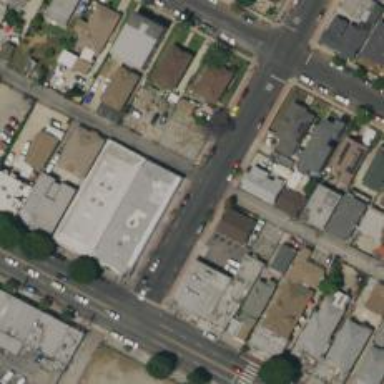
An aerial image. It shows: Alley classified as service road.